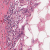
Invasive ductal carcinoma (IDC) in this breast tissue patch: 0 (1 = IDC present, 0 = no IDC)